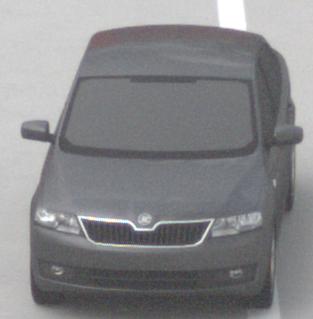
Make: Skoda
Model: Rapid
Detailed model: Rapid 1.2 Active Limousine
Model produced from: 2012/10
Model produced until: 2015/04
Doors: 5
Color: gray
Road condition: dry road
Daytime: morning or afternoon
Contrast: low contrast